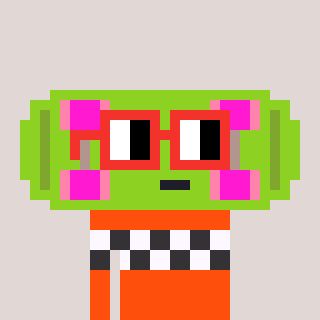
a pixel art character with square red glasses, a skateboard-shaped head and a orange-colored body on a warm background